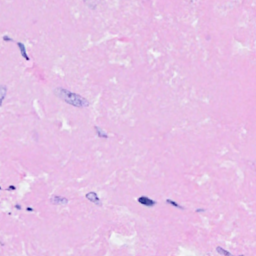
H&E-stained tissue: Breast